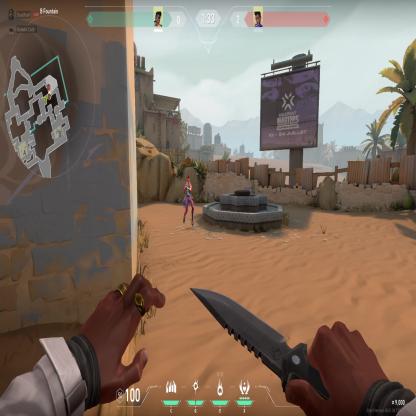
Label: enemy